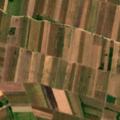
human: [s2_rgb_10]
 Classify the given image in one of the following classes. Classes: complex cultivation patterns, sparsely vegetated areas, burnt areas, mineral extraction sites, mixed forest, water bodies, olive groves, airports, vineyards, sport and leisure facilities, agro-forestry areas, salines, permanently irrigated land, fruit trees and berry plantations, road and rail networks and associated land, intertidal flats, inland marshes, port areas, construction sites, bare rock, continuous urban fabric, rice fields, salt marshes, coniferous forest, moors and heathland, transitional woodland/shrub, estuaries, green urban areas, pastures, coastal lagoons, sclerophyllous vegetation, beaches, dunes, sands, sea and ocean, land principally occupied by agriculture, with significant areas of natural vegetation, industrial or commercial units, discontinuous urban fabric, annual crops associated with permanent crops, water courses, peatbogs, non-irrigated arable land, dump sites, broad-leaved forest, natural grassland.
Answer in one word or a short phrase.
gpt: non-irrigated arable land, land principally occupied by agriculture, with significant areas of natural vegetation